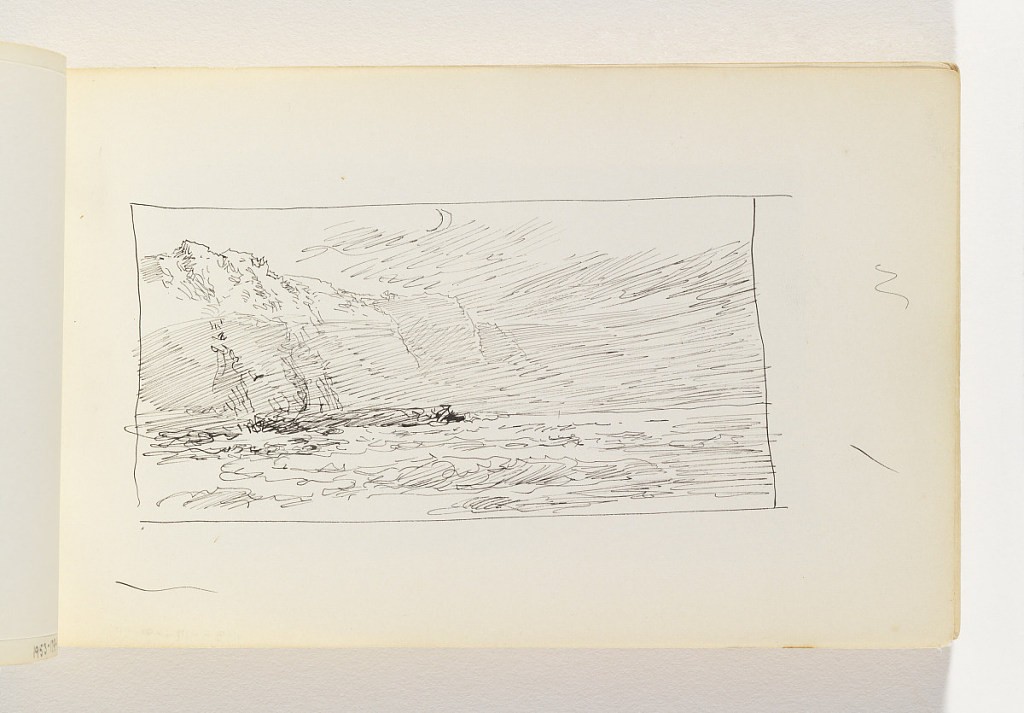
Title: Quick Study of Ocean and Cliffs with Moon
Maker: William Trost Richards, American, 1833–1905
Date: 1890–1900
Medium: Pen and black ink on off-white wove paper
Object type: Sketchbook folio
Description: Quick study of waves, and cliffs at left, with crescent moon in sky at top center.